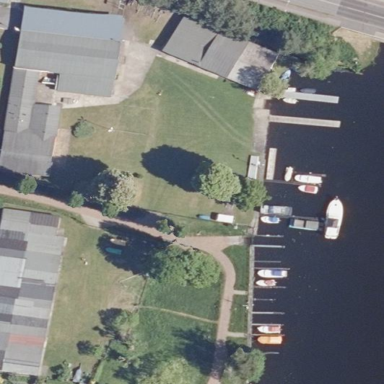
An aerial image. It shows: Marina on leisure land.